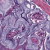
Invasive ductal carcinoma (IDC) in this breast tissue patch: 1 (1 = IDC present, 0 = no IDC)